Interaction volume radius: 5 \u00c5
Interaction volume height: 15 \u00c5
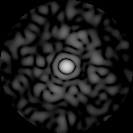
Disorder parameter: 0.8257